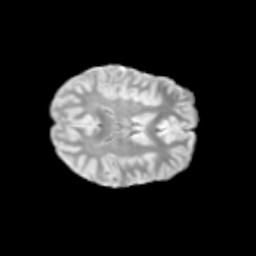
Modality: T2w
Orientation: axial
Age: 11
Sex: female
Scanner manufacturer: siemens
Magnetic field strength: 3 T
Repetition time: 3.8 s
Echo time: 0.07 s